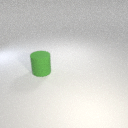
large green rubber cylinder